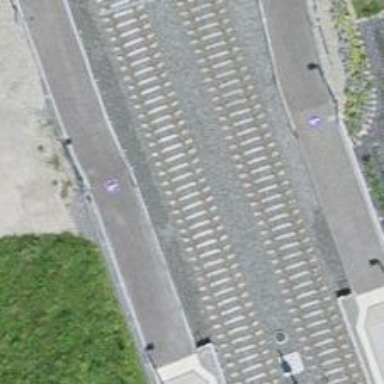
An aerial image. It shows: Single railway track with electrification through contact line.